Interaction volume radius: 5 \u00c5
Interaction volume height: 20 \u00c5
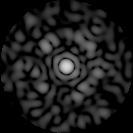
Disorder parameter: 0.8232